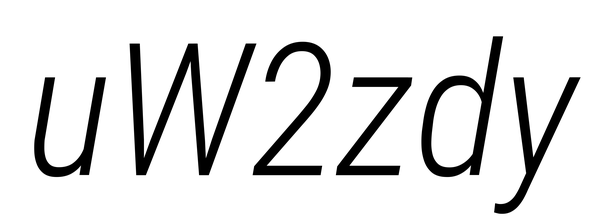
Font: Roboto-Italic_Condensed_Light_Italic